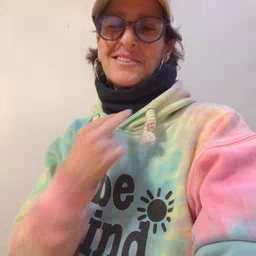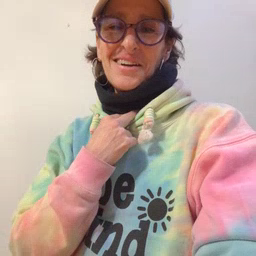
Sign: stuck